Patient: sex M, age 61
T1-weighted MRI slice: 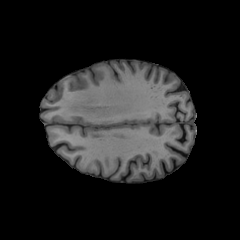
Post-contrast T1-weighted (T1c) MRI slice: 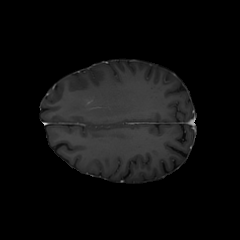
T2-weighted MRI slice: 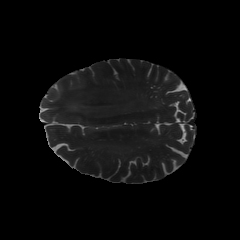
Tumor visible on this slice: yes
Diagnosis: Glioblastoma, IDH-wildtype
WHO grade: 4